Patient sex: M
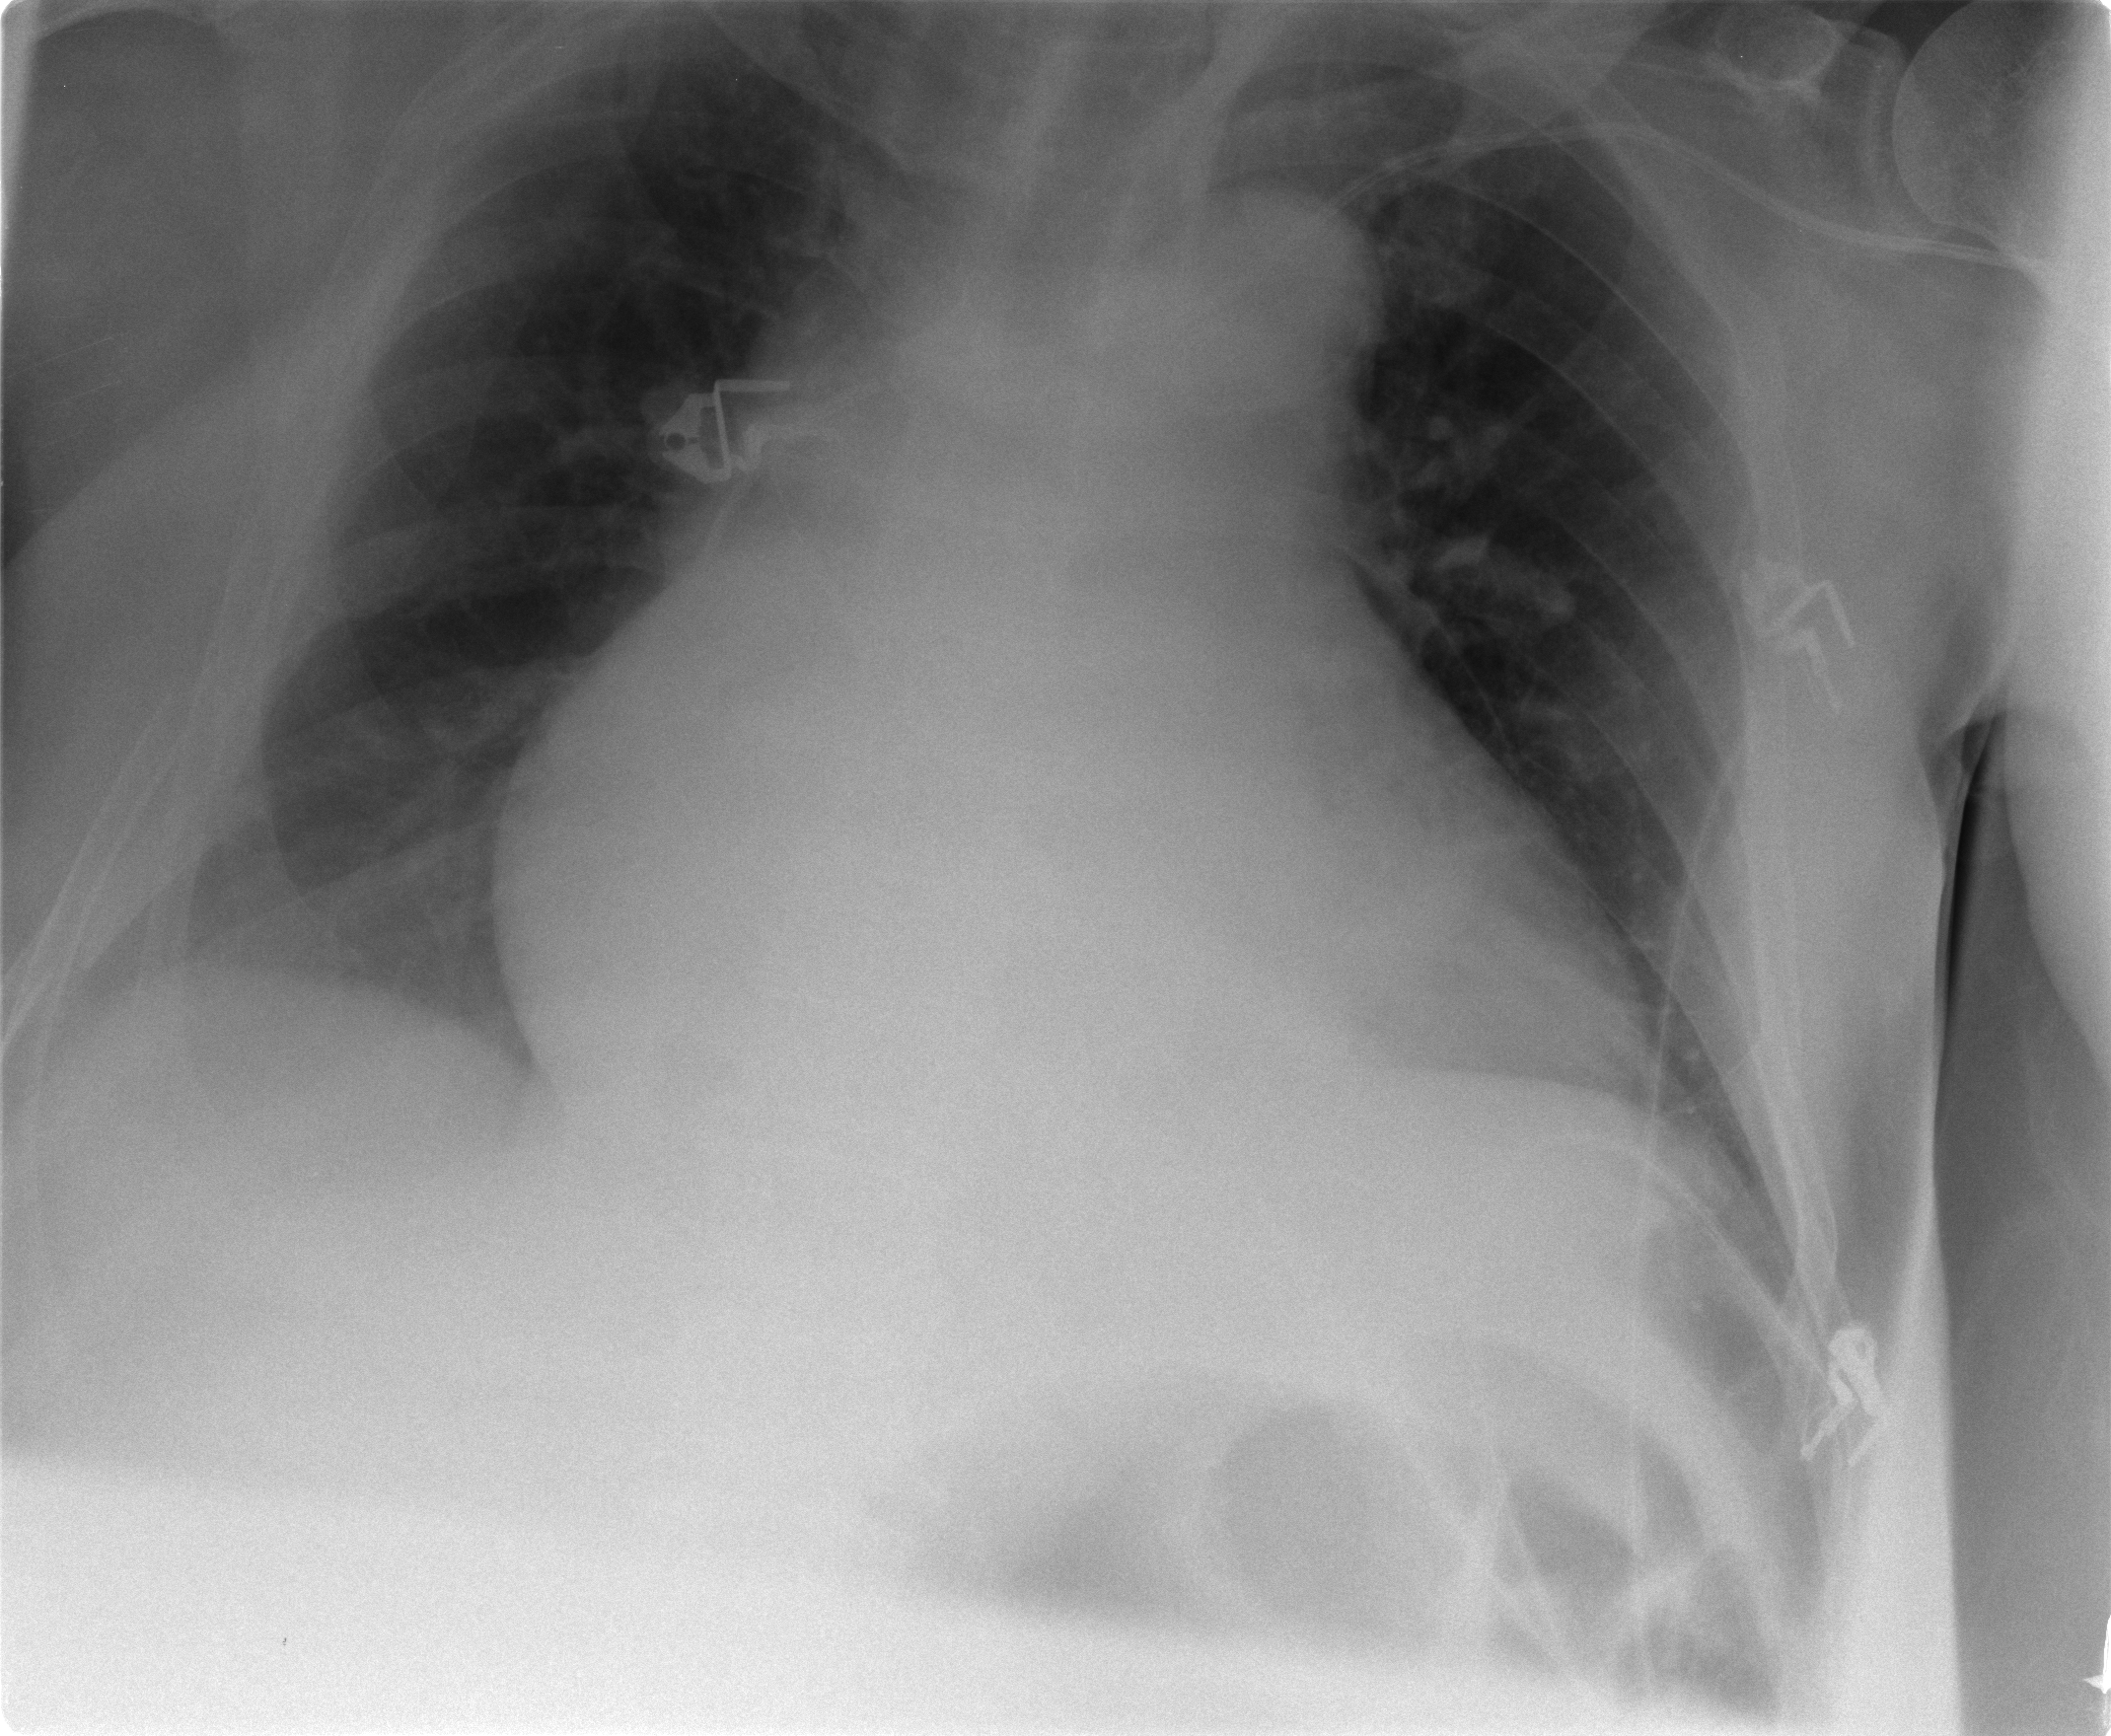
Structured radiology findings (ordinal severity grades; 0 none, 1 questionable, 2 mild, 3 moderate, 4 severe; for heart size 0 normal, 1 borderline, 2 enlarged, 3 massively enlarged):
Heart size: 3
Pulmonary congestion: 0
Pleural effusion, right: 1
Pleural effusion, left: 0
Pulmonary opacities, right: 0
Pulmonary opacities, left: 0
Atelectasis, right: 2
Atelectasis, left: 0